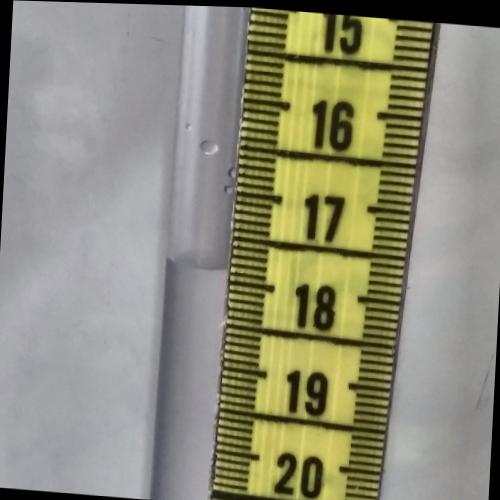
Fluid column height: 17.9 cm